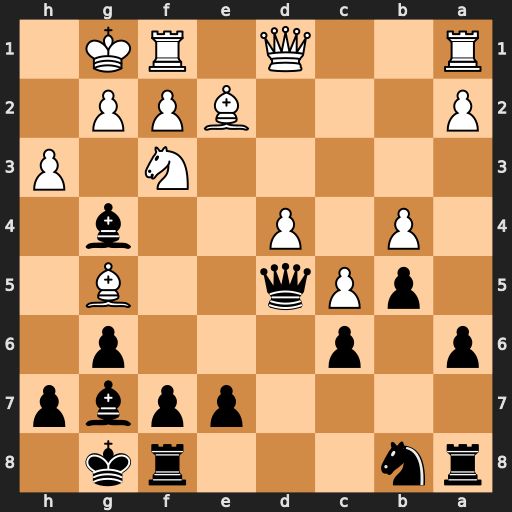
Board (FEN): rn3rk1/4ppbp/p1p3p1/1pPq2B1/1P1P2b1/5N1P/P3BPP1/R2Q1RK1
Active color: b
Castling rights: -
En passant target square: -
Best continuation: Bxf3 Bxf3 Qxg5